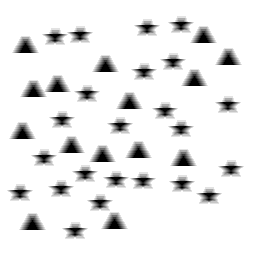
Squares: 0
Triangles: 15
Stars: 23
Total shapes: 38